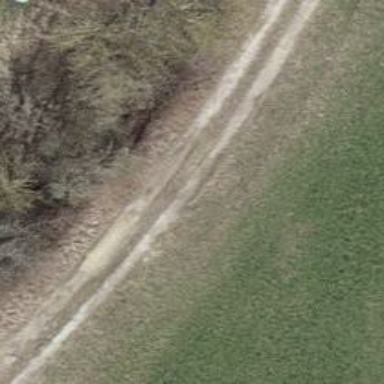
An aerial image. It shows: Track with grade 3 surface.